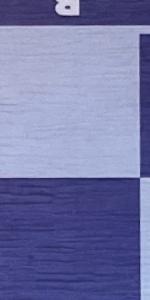
Label: Empty